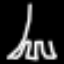
Label: The Eiffel Tower